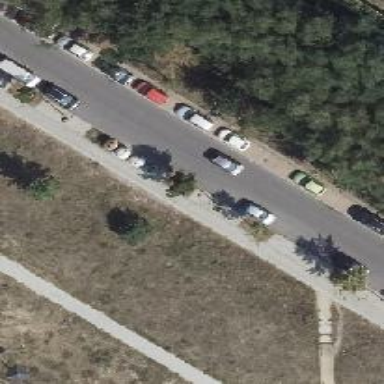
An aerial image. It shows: Residential road with asphalt surface and parallel on-street parking on the left lane.